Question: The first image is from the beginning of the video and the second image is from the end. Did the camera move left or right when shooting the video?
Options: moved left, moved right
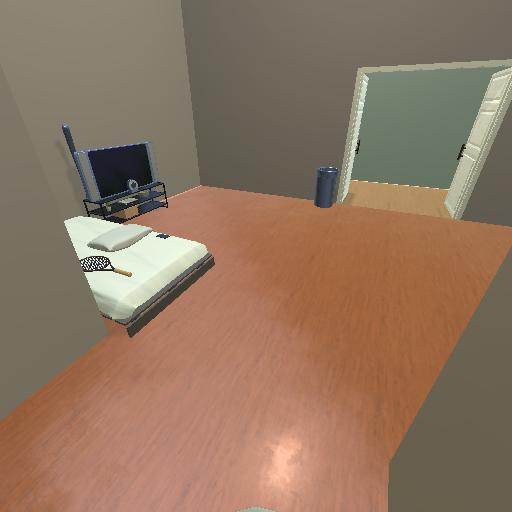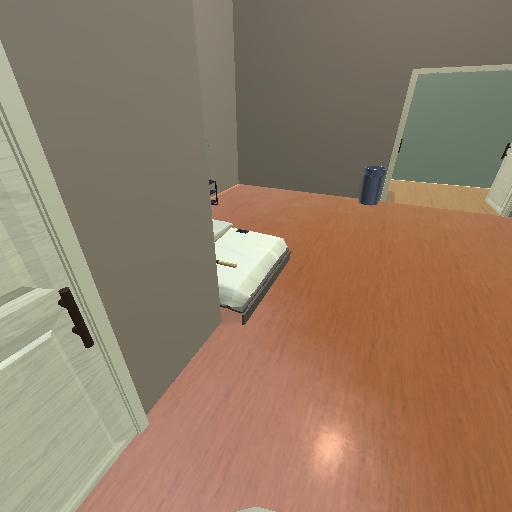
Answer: moved left